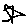
Label: star